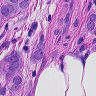
Metastatic tissue present: yes